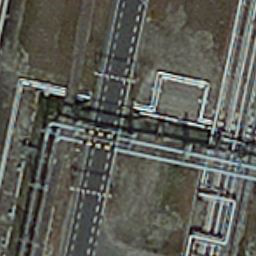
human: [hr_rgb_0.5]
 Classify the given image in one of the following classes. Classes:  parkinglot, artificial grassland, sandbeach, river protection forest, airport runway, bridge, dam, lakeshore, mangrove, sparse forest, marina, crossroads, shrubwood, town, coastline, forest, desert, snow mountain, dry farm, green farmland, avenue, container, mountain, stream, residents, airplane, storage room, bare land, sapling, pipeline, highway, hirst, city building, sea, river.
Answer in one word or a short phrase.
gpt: pipeline